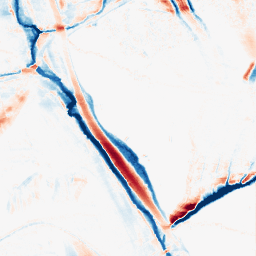
Category: morphological
Decomposition family: morphological_ellipse
Decomposition parameters: operation: average
width: 10
height: 30
Upsampling method: sinc_blackman
Upsampling parameters: scale: 2
kernel_size: 8
Upsampling scale: 2